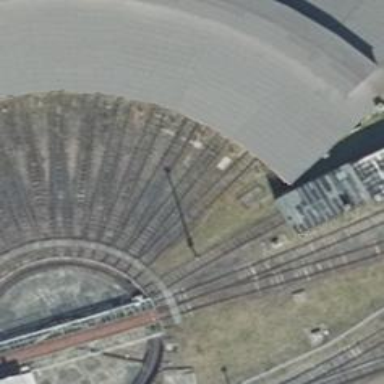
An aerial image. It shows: Railway yard.